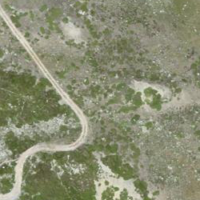
EUNIS habitat code: 26
Species observed at this site:
Lophophanes cristatus
Pyrrhula pyrrhula
Anthus spinoletta
Phoenicurus ochruros
Certhia familiaris
Sitta europaea
Fringilla coelebs
Nucifraga caryocatactes
Garrulus glandarius
Periparus ater